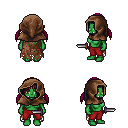
a pixel art fantasy rpg character, female body template, orc, green skin, brown tattered cape, red pants, pink twin-tailed hairstyle, cloth hood, dagger, four views (front, back, left, right), 2x2 character sprite sheet, small pixel art, hard edges, no anti-aliasing